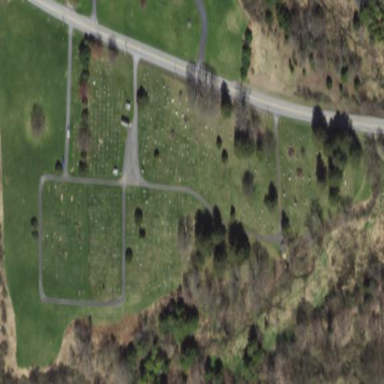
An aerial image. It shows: Cemetery.